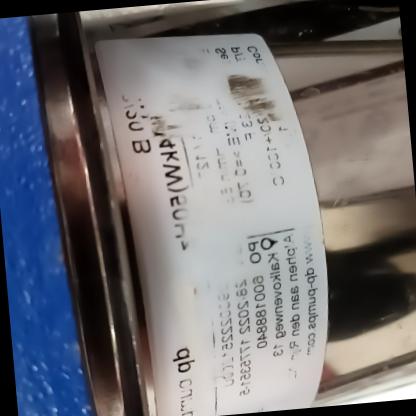
Klasa: tabliczka-znamionowa